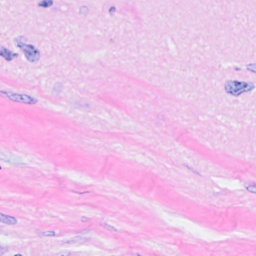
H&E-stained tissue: Breast